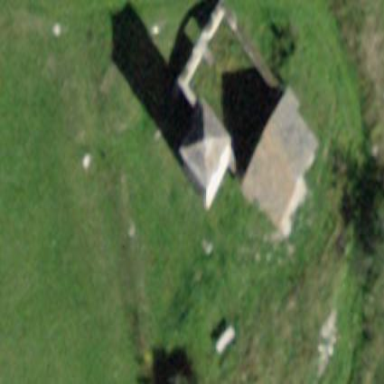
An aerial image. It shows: Historic church.